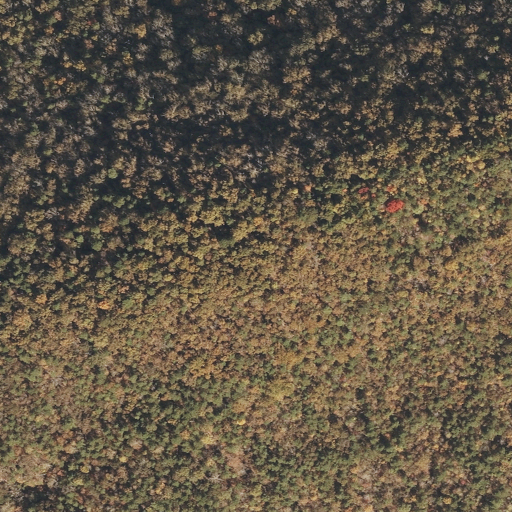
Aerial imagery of mountain in Alabama named Plunkett Mountain containing only deciduous forest